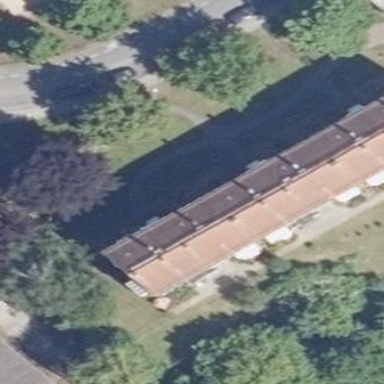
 with the roof oriented along the building."